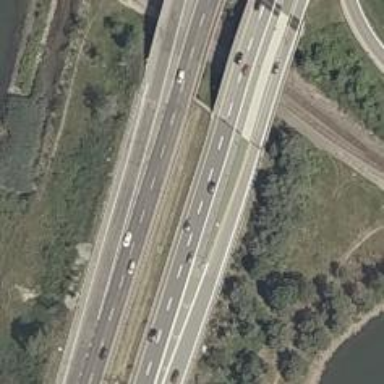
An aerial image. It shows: Asphalt motorway.